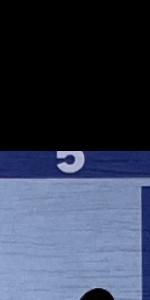
Label: Empty